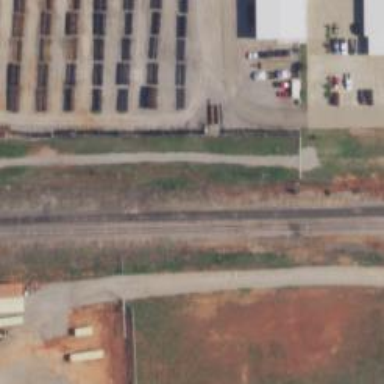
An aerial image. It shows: Railway siding for service.